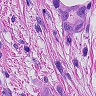
Metastatic tissue present: yes